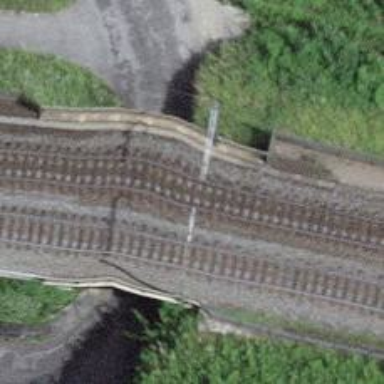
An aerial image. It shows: Bridge over electrified railway with contact line.